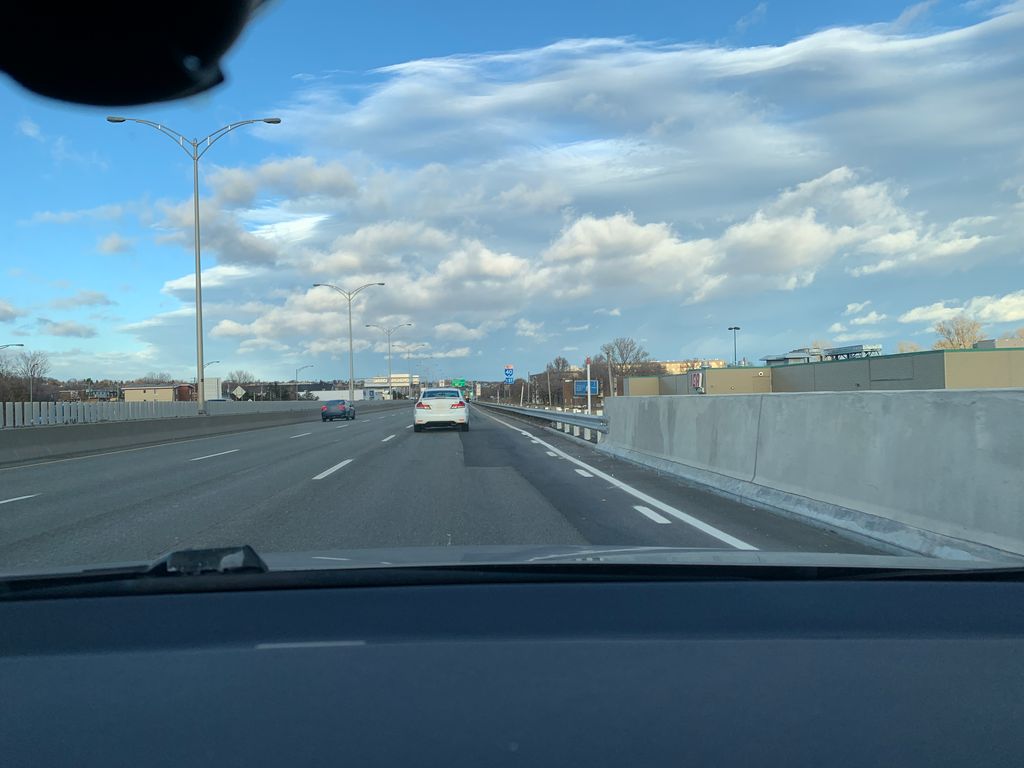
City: quebec_city